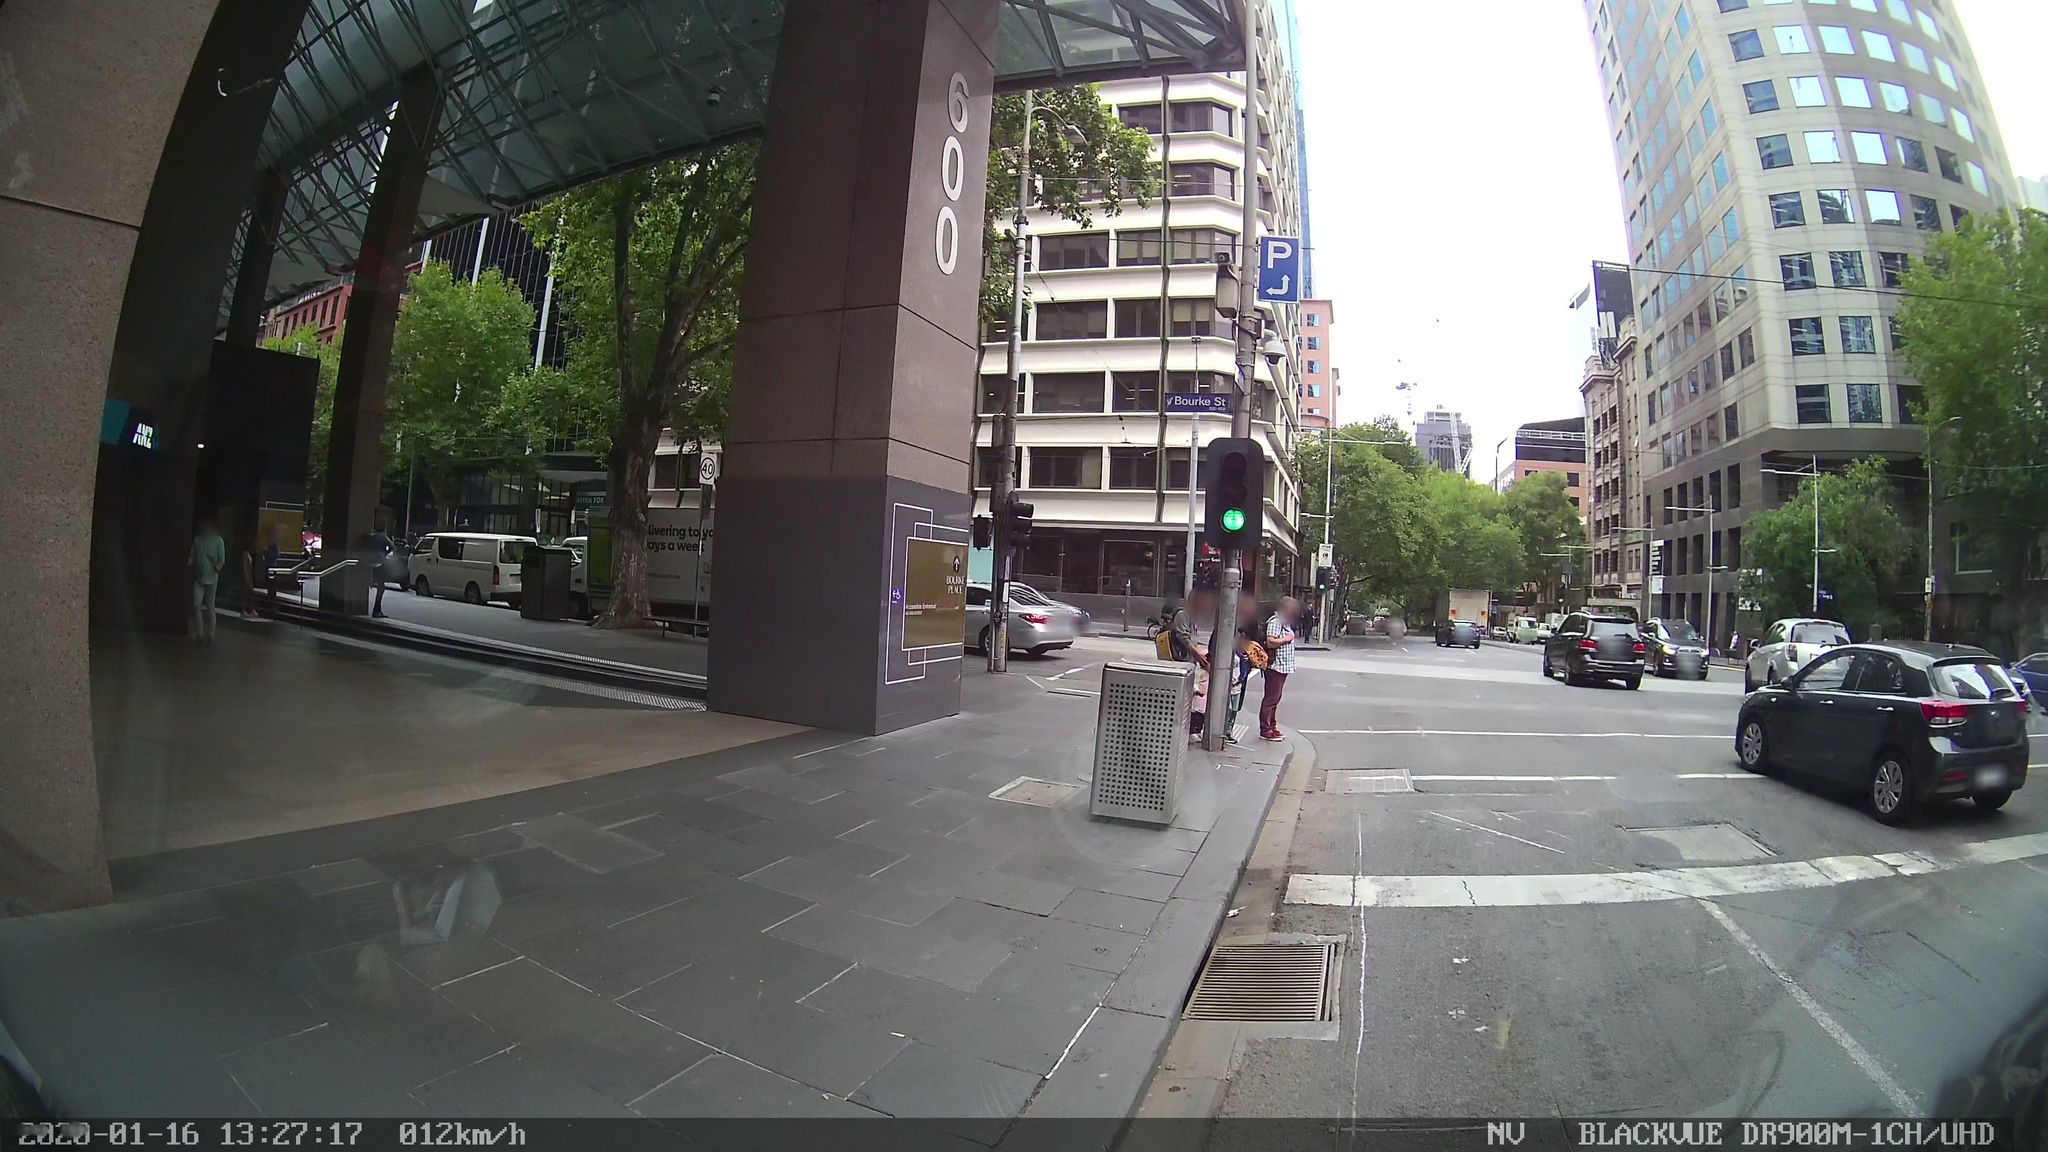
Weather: clear
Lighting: day
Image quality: good
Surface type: walking surface
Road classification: trunk
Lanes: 3
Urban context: urban centre
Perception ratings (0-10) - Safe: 5.04, Lively: 9.7, Beautiful: 2.75, Boring: 1.92, Depressing: 2.73, Wealthy: 6.03